Question: I have a DIV container of 100% width holding x divs. The last child DIV floats right, the rest float left. All child DIV's remain in a line so long as they fit in the bar (all oriented left, except for the last div which sits by itself on the right). If the window is resized smaller and the children don't have enough room, they collapse from their horizontal orientation (which I don't want). To fix this, I know I can set a min-width of the DIV container, the issue is that there is a variable amount of DIVs in the container, of variable width. I'd like to simulate being able to set a min-width where of the container where min-width = width of all children, but I cannot compute these because they are variable (which would simulate flexible space between the right div and the rest, but not let them get closer than they should be allowed (hence collapsing the divs)).
I know this is a little unclear so here's a picture:
Thanks!
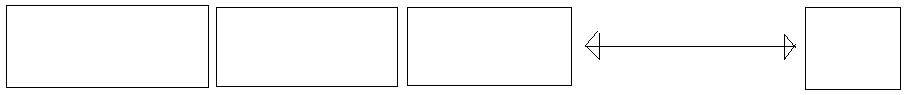
Answer: I hate to say it (or rather the anti-table crowd will hate it) but you know what does this pretty easily?
That's right: tables.
'''
<style type="text/css">
#topbar { width: 100%; }
#topbar div { white-space: nowrap; overflow: hidden; }
#topright div { text-align: right; }
</style>
<table id="topbar">
<tr>
<td><div>Item 1</div></td>
<td><div>Item 2</div></td>
<td><div>Item 3</div></td>
<td><div>Item 4</div></td>
<td><div>Item 1</div></td>
<td id="topright"><div>Item Right</div></td>
</tr>
</table>
'''
The internal divs are important because overflow hidden only works on block elements and table cells aren't block elements (they're "table-cell" display type).